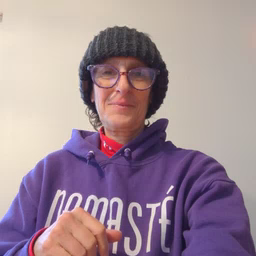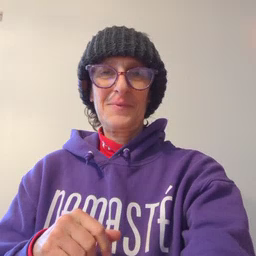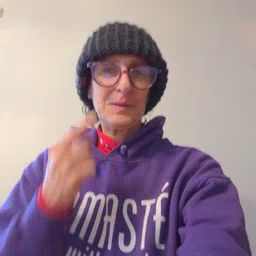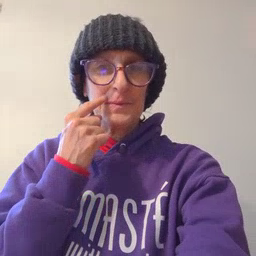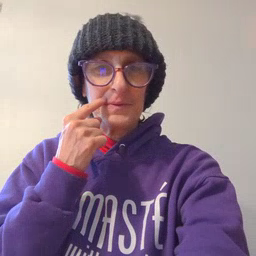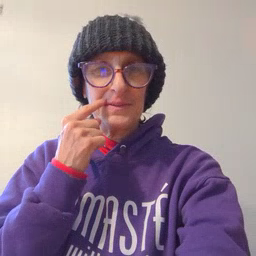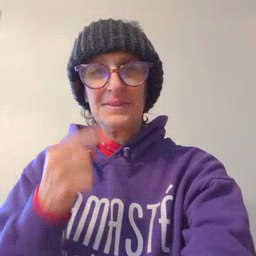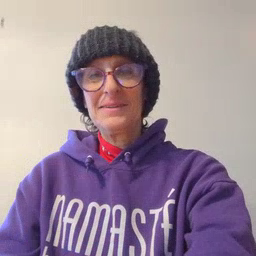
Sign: tooth